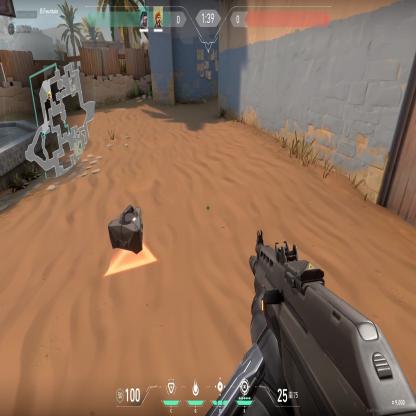
Label: dropped spike